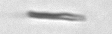
Label: fiber